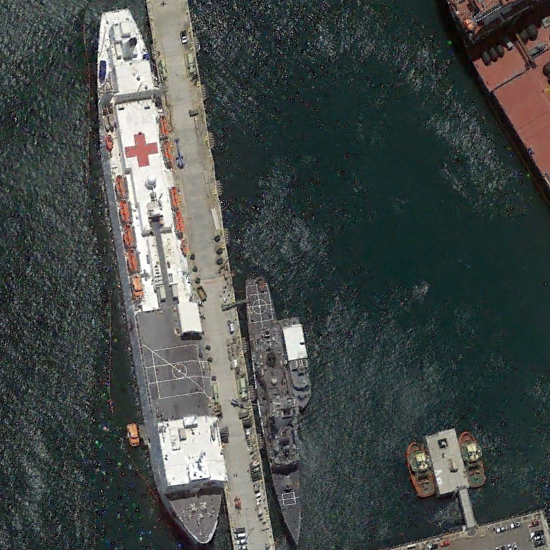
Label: Medical_ship